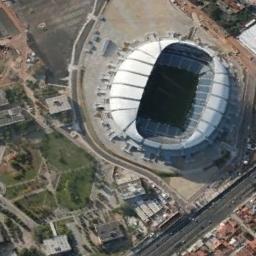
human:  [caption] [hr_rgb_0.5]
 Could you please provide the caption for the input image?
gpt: The circular stadium is next to the lawn, Buildings and roads .

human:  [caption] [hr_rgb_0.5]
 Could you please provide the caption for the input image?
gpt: The stadium is on the bare land next to some buildings .

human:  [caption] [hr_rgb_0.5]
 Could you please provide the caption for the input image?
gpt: This stadium has a row of white signs on each side .

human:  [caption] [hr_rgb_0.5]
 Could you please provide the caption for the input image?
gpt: Many buildings of different shapes are beside the stadium .

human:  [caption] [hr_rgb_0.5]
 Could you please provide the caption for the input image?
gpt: A stadium with a white roof .